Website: lowes
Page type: account-selection
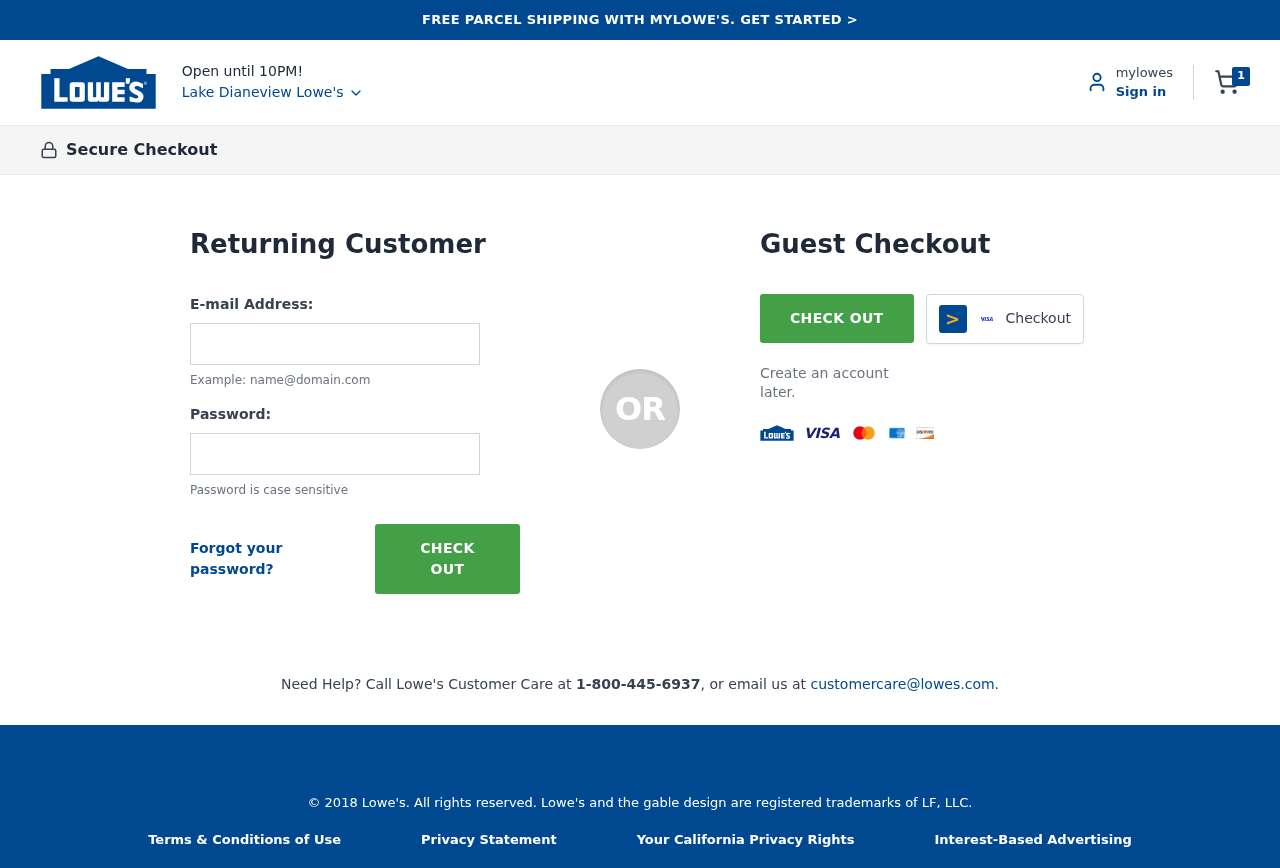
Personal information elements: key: PII_CITY
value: Lake Dianeview Lowe's
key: PII_LOGIN_USERNAME
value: richard.white
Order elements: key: ORDER_NUM_ITEMS
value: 1